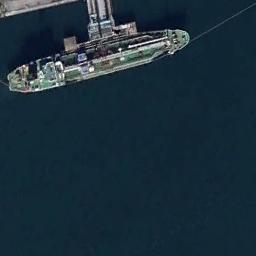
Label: ship